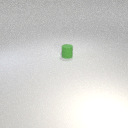
small green rubber cylinder